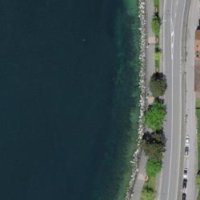
EUNIS habitat code: 14
Species observed at this site:
Chroicocephalus ridibundus
Phalacrocorax carbo
Larus michahellis
Podiceps cristatus
Cygnus olor
Fulica atra
Anas platyrhynchos
Mergus merganser
Columba livia
Passer domesticus
Motacilla alba